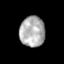
Tissue: skin
Cell type: Epithelial cells
Senescence score: 0.8747
Nuclear area (px): 748
Mean DAPI intensity: 175.886